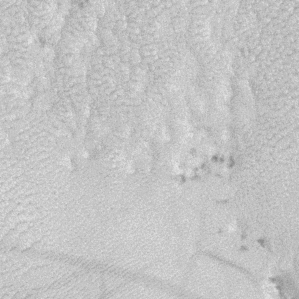
Label: frost